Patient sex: F
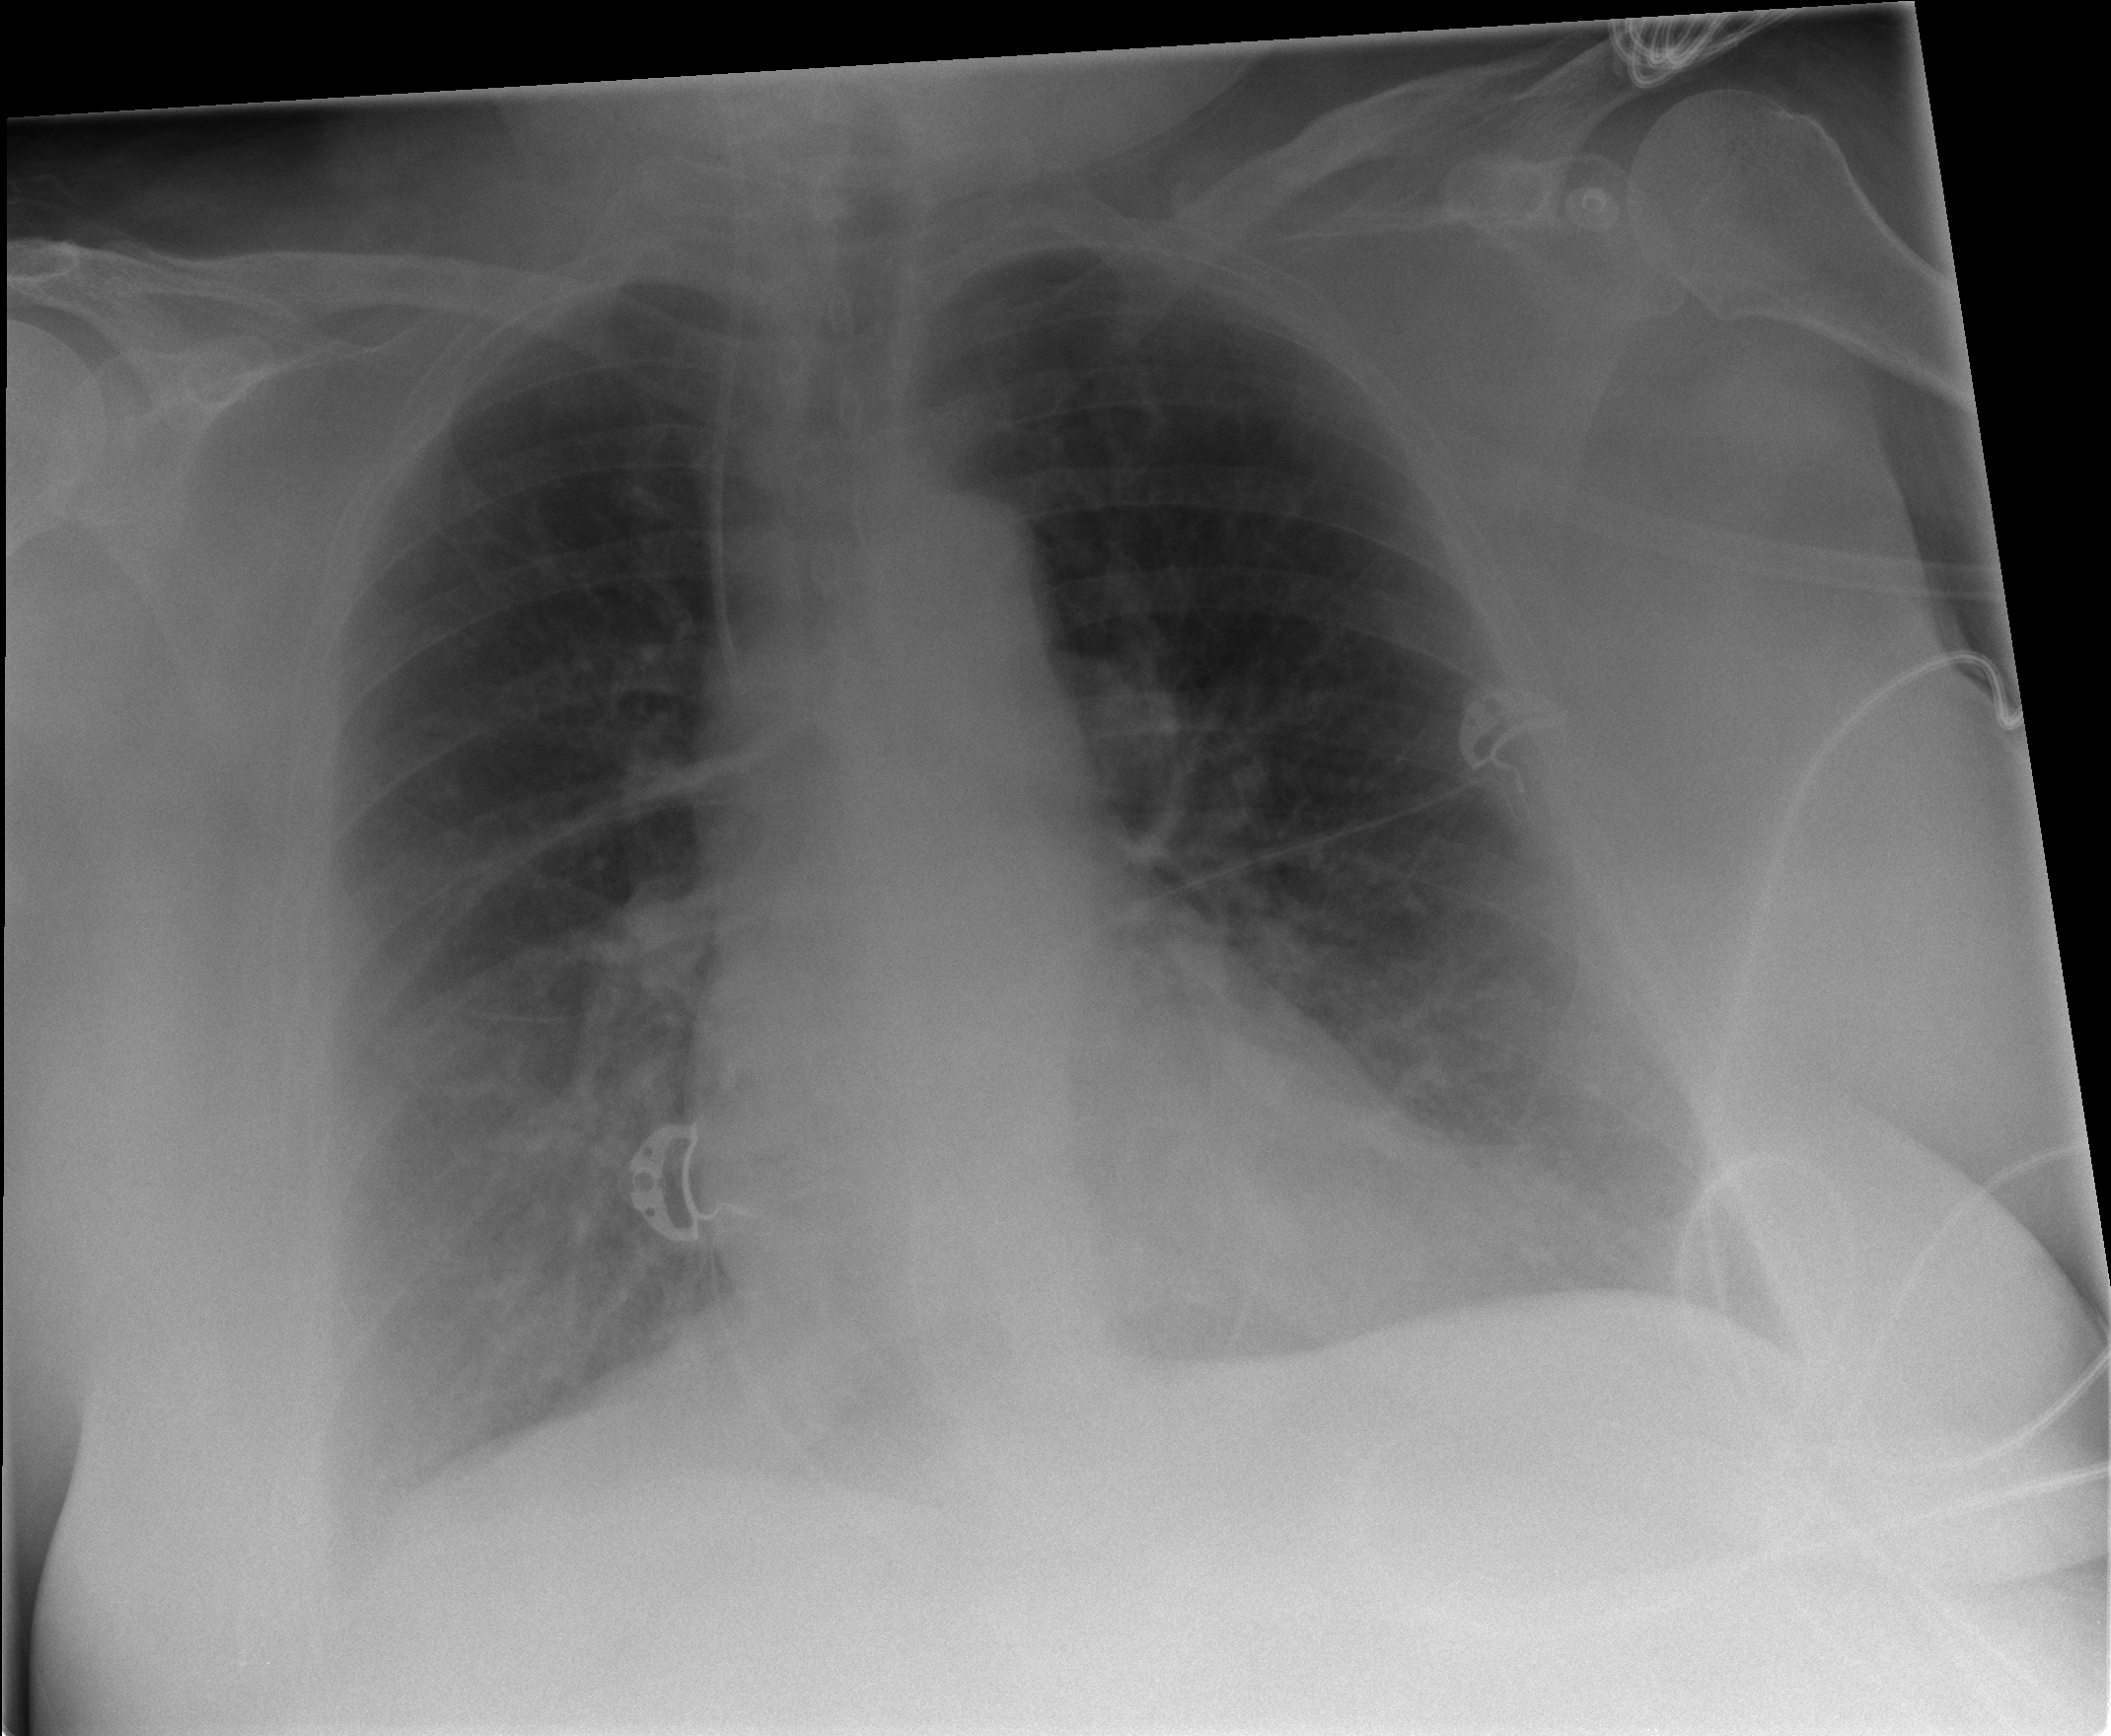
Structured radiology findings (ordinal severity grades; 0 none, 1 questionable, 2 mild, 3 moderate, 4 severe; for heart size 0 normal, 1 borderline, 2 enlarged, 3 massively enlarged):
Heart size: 0
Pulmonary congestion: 2
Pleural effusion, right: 0
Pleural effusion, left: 0
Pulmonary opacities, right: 0
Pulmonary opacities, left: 0
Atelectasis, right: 0
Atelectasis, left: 0